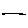
Label: line